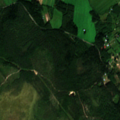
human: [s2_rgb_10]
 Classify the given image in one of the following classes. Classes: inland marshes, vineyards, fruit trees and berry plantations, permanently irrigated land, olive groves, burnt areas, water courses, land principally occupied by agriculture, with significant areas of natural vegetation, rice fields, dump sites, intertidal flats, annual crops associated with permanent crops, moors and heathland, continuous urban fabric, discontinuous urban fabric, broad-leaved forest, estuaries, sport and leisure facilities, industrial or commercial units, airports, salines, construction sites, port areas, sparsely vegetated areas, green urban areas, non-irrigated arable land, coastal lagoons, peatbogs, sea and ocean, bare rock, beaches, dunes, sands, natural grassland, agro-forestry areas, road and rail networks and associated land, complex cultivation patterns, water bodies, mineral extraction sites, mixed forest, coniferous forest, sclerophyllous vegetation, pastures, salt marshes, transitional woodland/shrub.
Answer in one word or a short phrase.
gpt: non-irrigated arable land, land principally occupied by agriculture, with significant areas of natural vegetation, coniferous forest, mixed forest, transitional woodland/shrub